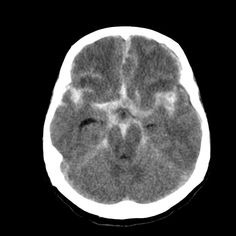
Label: notumor